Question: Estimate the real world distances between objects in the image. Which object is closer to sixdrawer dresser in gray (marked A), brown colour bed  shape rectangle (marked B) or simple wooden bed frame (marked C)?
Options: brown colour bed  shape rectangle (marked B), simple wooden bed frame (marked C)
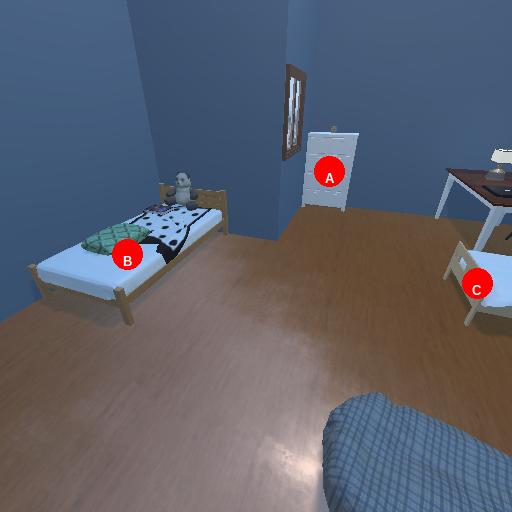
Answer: brown colour bed  shape rectangle (marked B)